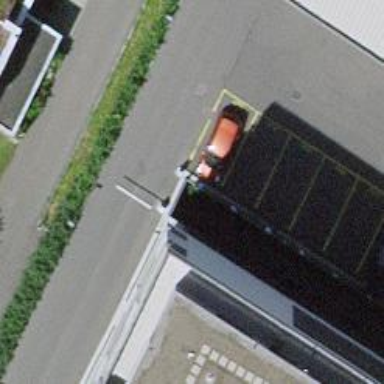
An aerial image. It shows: Lift gate barrier.